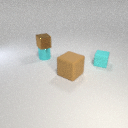
small cyan metal cylinder to the left of small cyan rubber cube